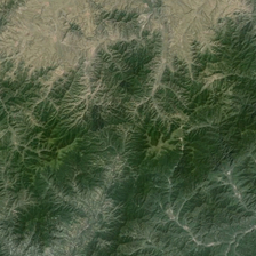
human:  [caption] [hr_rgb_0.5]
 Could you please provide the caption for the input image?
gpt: Many trees are planted on the mountain.

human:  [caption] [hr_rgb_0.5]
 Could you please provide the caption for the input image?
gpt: The river rippled over the mountains.

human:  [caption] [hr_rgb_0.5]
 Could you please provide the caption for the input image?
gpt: Many trees are planted on the hill.

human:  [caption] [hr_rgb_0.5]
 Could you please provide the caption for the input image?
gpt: Many rivers cross the mountain.

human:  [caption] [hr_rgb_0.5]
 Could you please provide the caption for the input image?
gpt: Many rivers pass through the mountain.